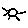
Label: sun